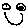
Label: smiley face